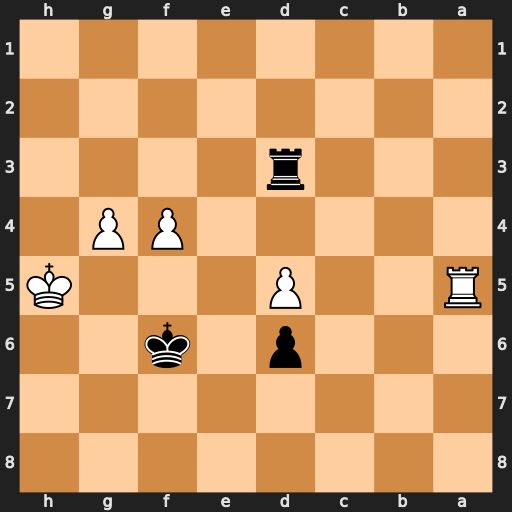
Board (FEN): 8/8/3p1k2/R2P3K/5PP1/3r4/8/8
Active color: b
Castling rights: -
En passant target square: -
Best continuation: Rh3#